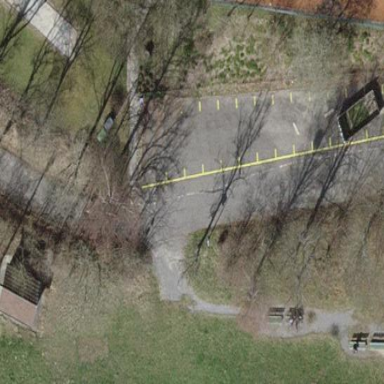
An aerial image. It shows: Parking area with surface.